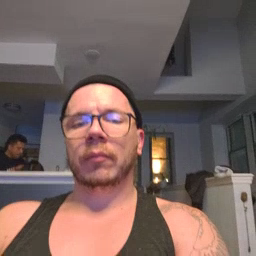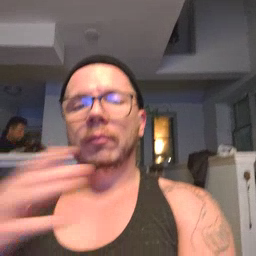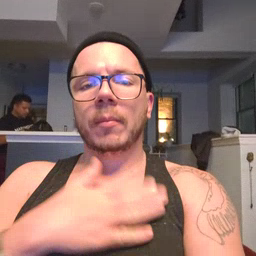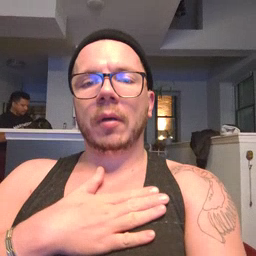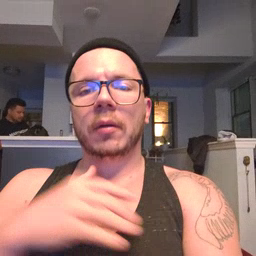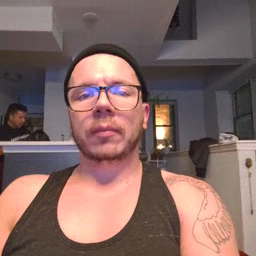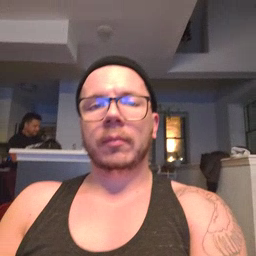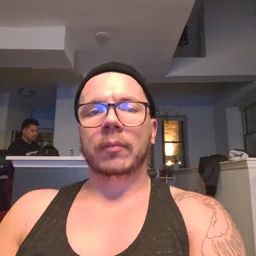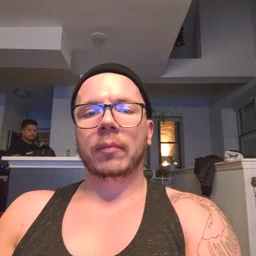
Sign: minemy